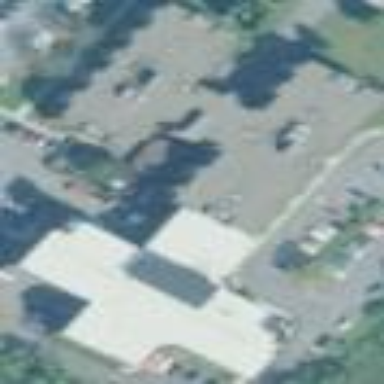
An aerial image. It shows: Nursing home building.